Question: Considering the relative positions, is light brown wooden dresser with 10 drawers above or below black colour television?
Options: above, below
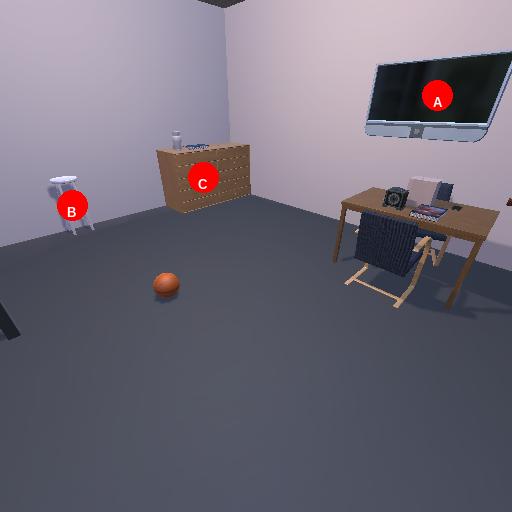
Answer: above